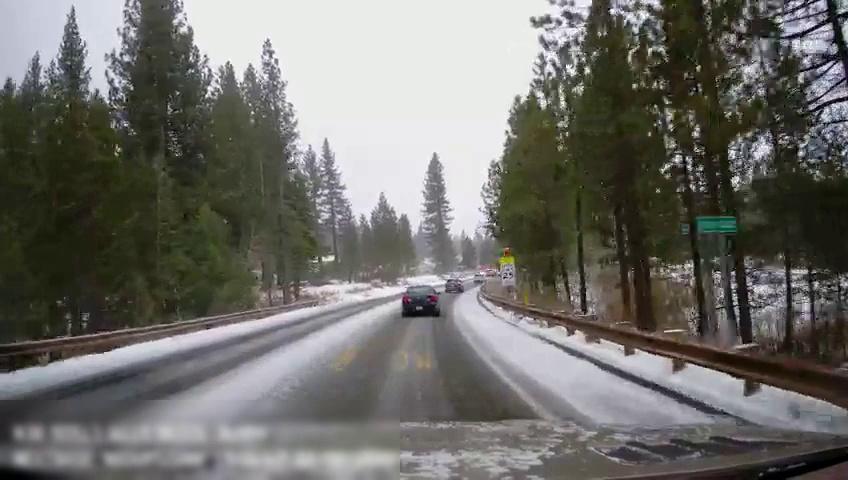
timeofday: Day
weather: Snowy
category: Drivable Space
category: Vehicles | Car
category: Vehicles | Car
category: Lanes | Current Lane
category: Lanes | Alternate Lane
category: Traffic | Signs
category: Traffic | Signs
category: Traffic | Signs